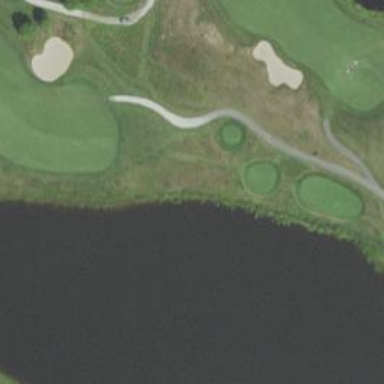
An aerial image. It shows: Water hazard in golf course. The hazard is natural water feature.